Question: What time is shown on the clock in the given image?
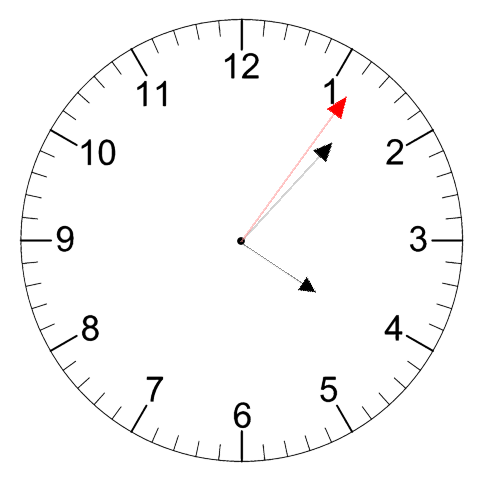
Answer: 04:07:06